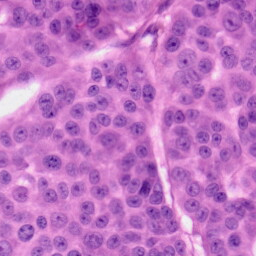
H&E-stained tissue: Skin